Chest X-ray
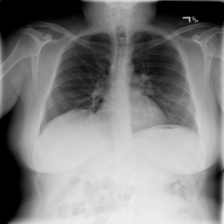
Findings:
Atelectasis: positive
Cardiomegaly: negative
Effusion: negative
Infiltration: negative
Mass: negative
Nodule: negative
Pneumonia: negative
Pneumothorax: negative
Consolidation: negative
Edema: negative
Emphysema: negative
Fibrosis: negative
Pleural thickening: negative
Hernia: negative